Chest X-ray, PA view. Patient: 56 years old, sex M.
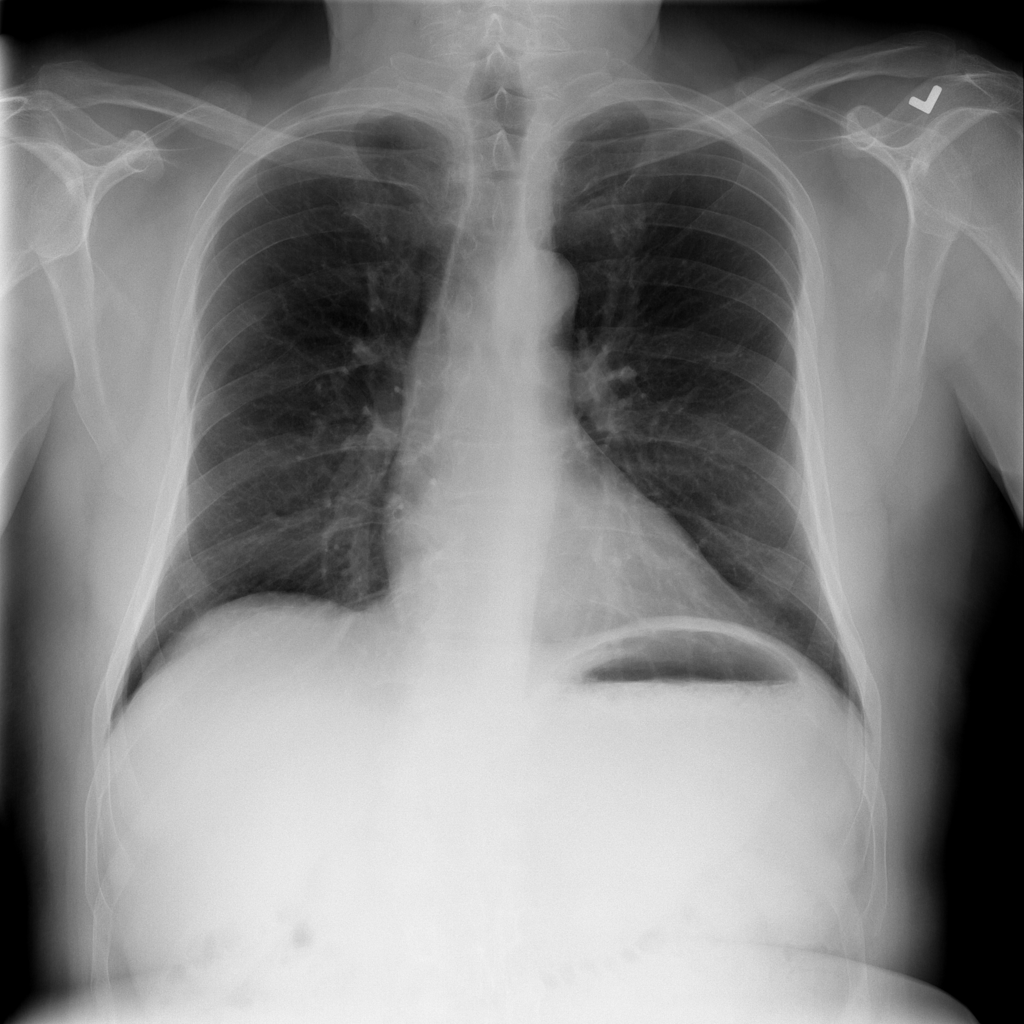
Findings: No Finding